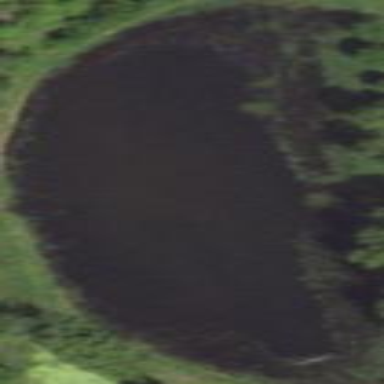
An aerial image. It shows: Peaceful pond surrounded by nature.